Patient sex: M
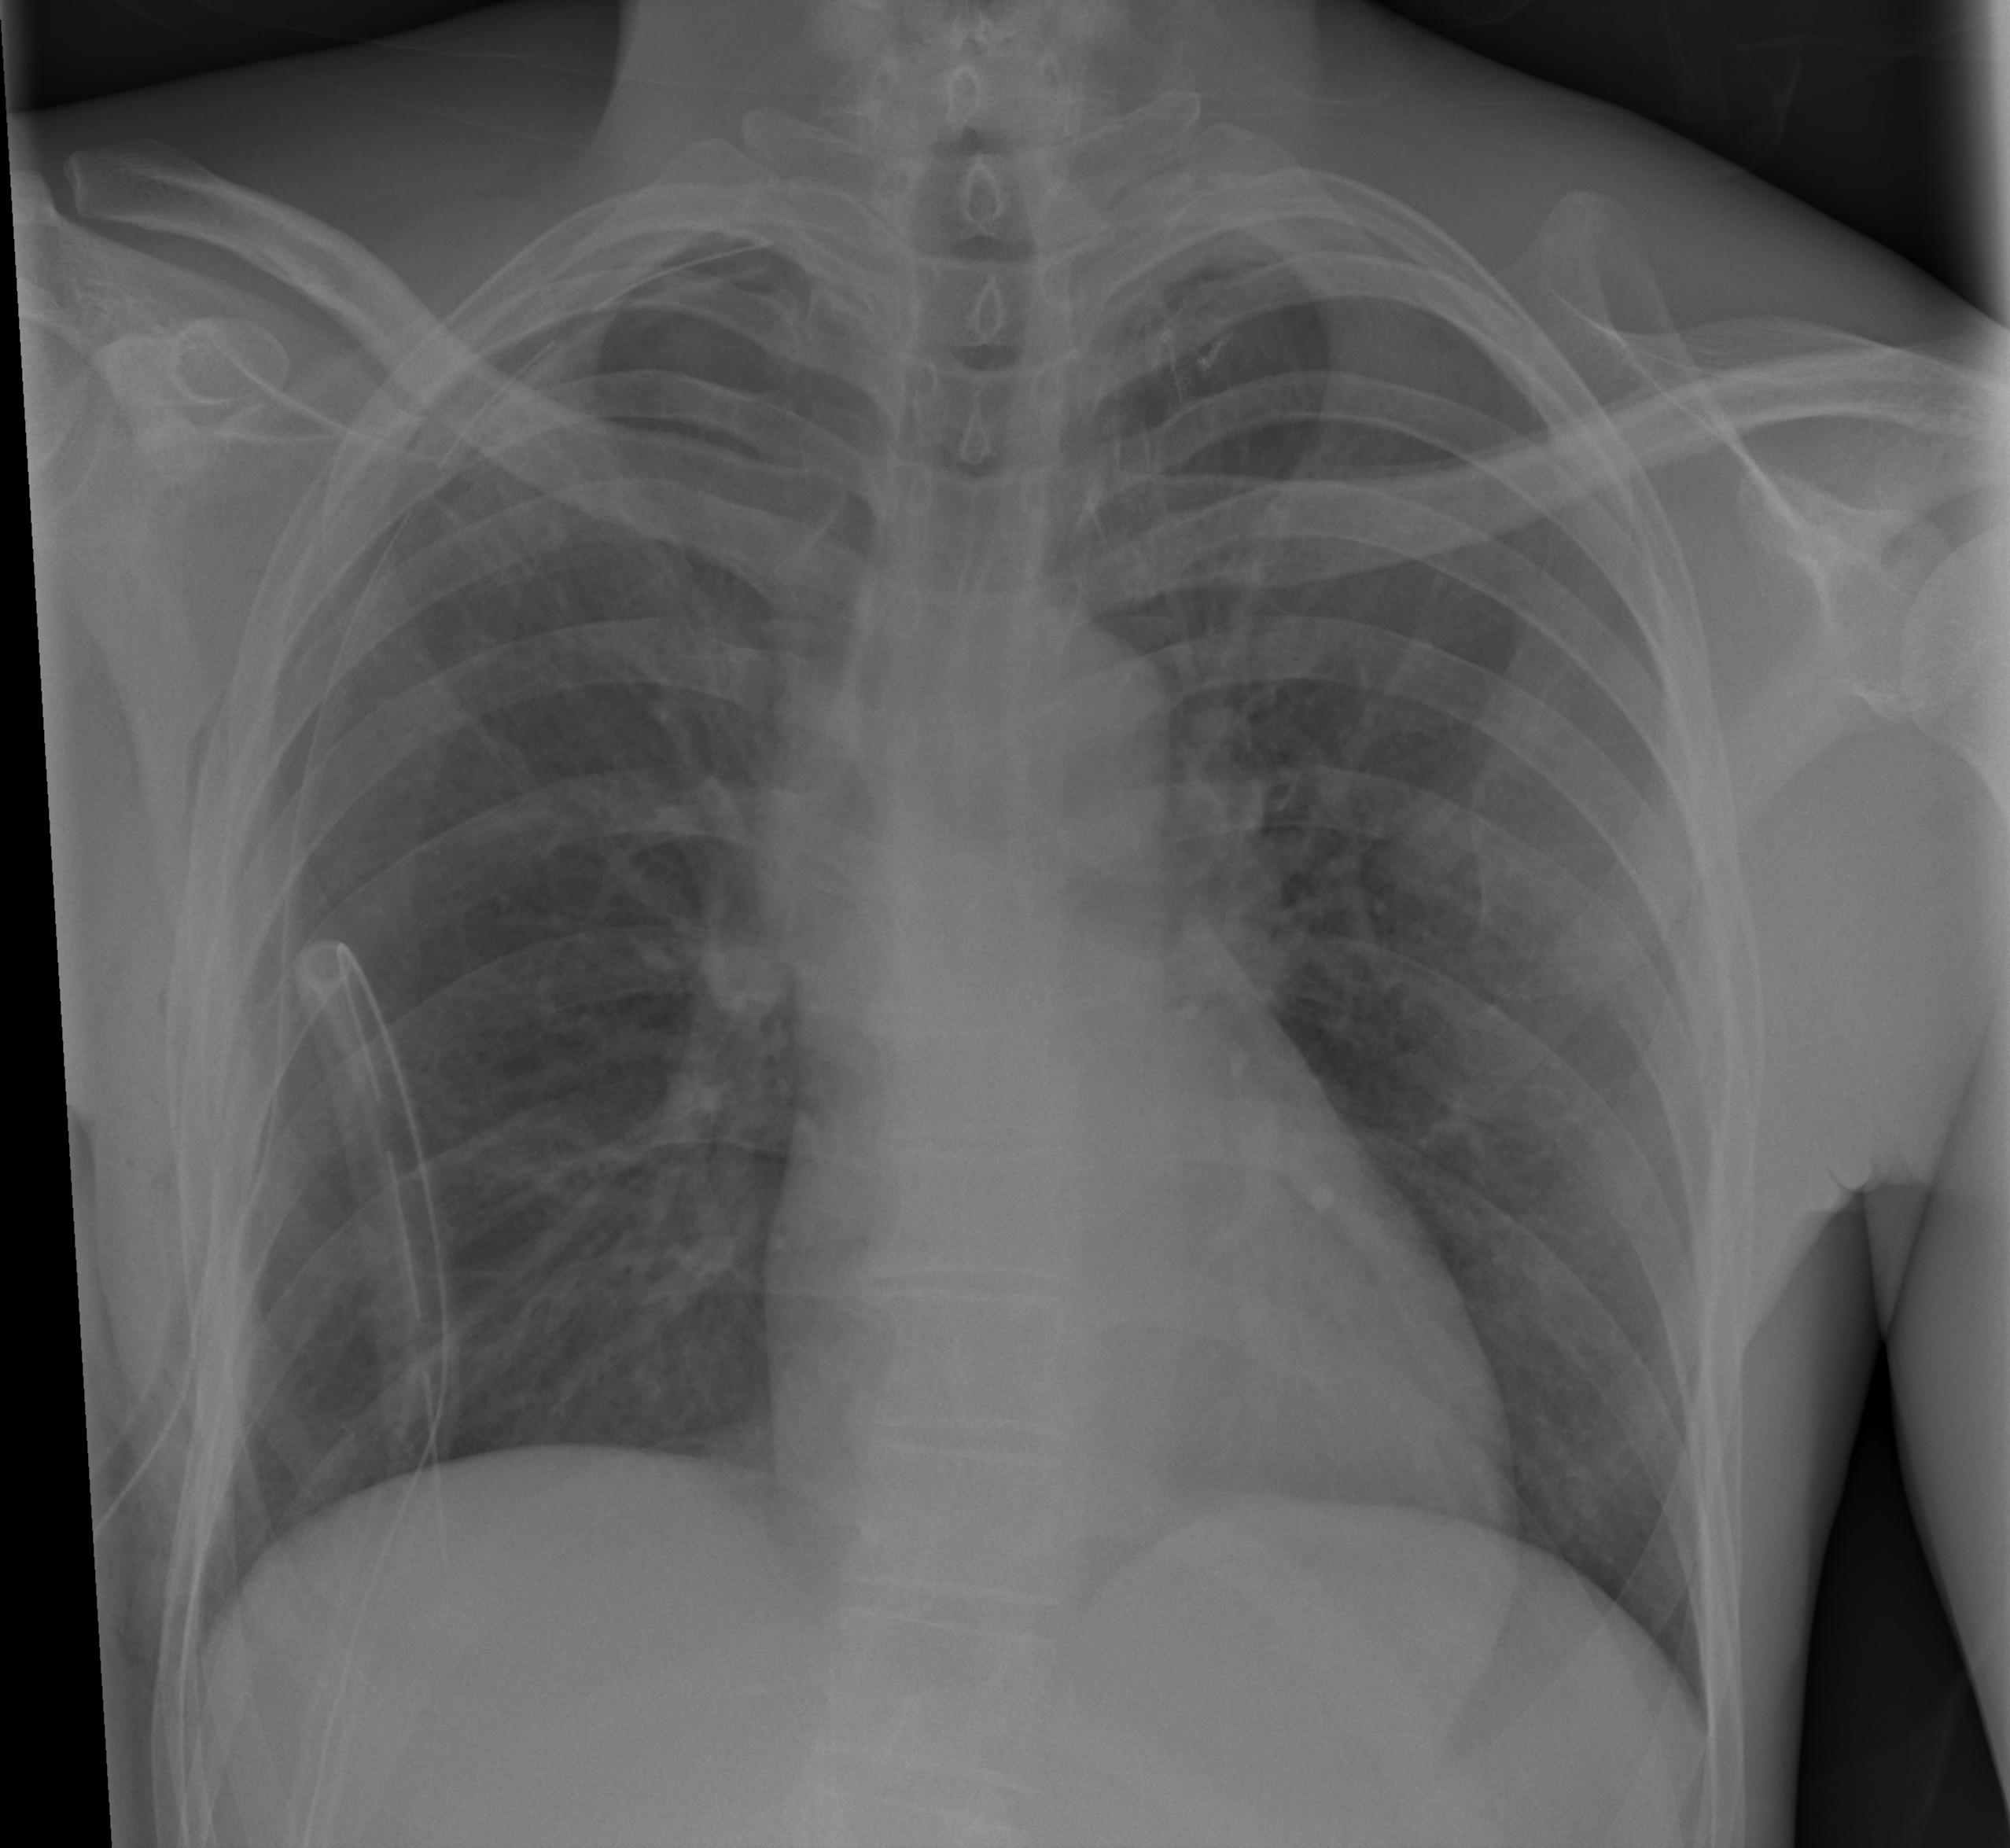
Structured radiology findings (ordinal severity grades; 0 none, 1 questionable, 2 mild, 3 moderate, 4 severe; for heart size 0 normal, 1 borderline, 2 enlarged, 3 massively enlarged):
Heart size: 0
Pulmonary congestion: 2
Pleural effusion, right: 0
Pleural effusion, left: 0
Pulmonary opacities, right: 0
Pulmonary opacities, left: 0
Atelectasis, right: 2
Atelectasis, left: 0